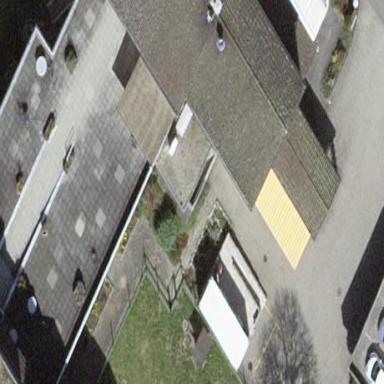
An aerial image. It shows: Nursing home.